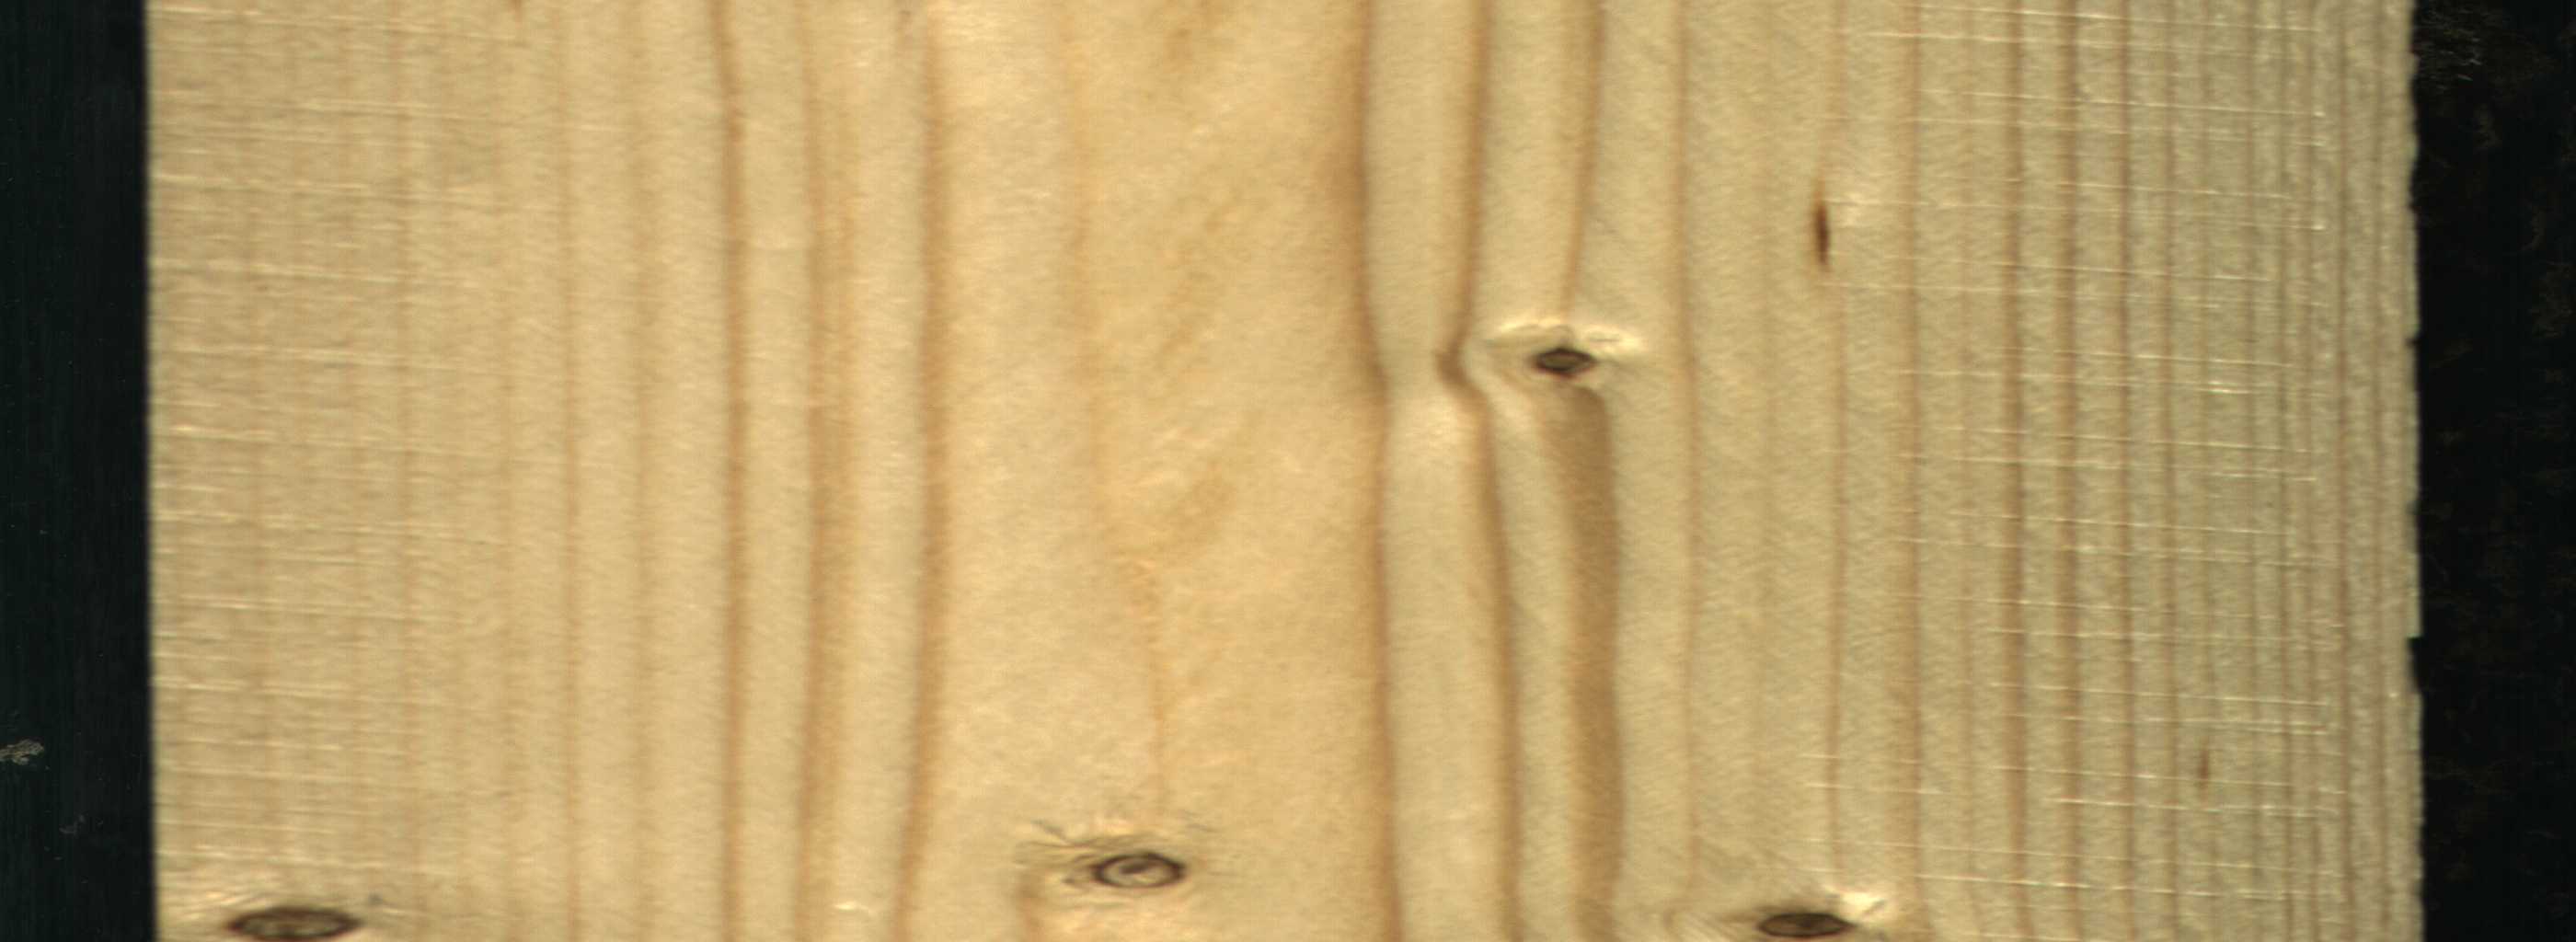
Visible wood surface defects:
resin
Dead_Knot
Dead_Knot
Dead_Knot
Dead_Knot